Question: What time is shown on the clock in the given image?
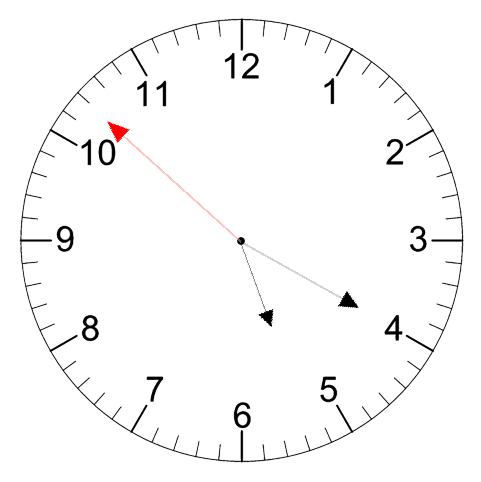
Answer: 05:19:52